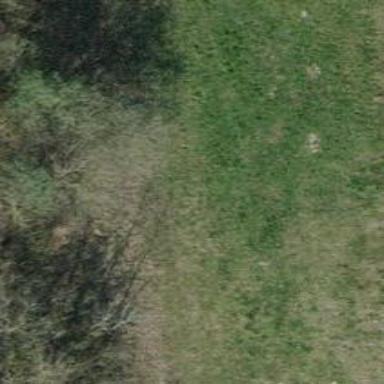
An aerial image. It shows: Path.